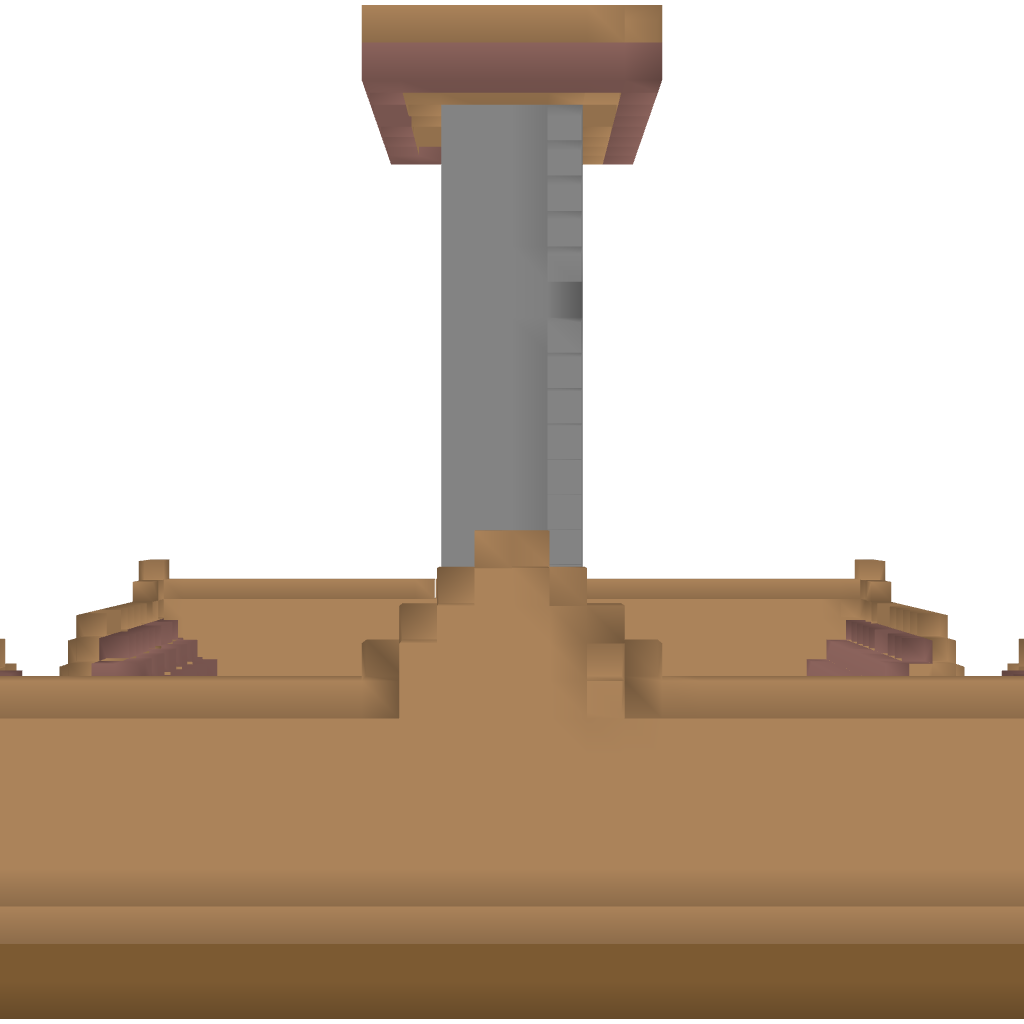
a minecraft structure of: Thimble bad low quality